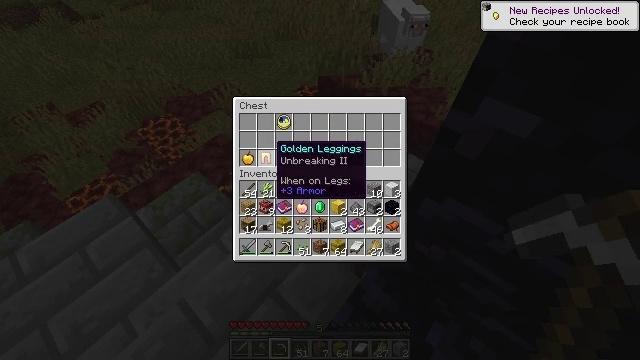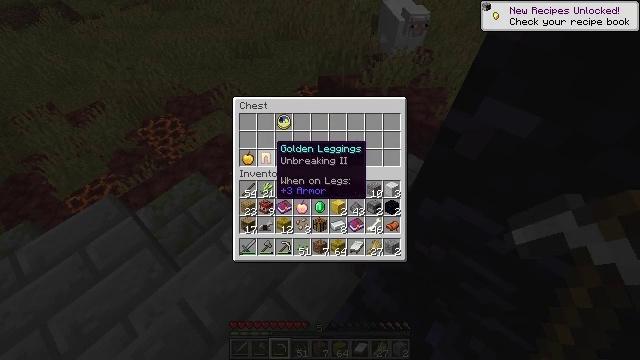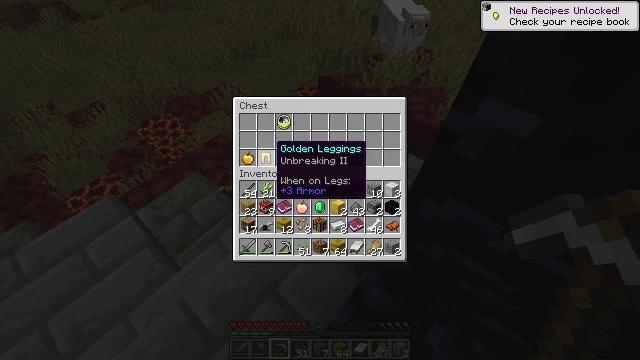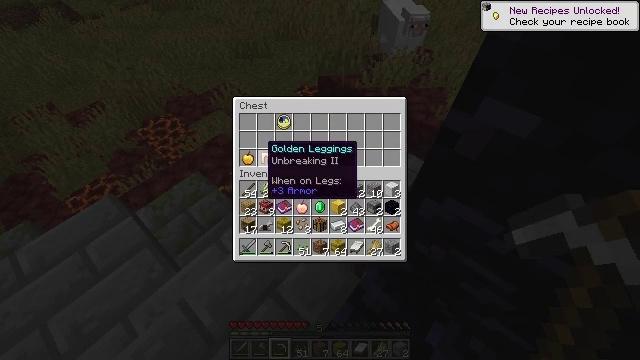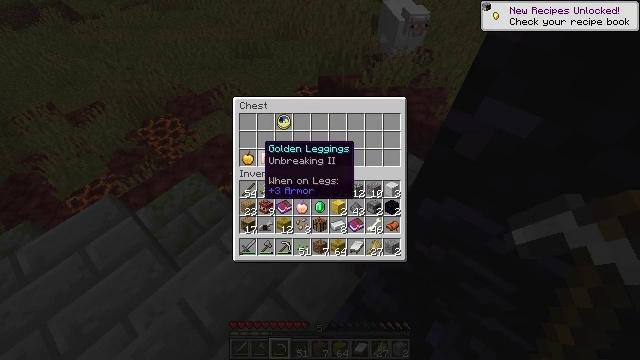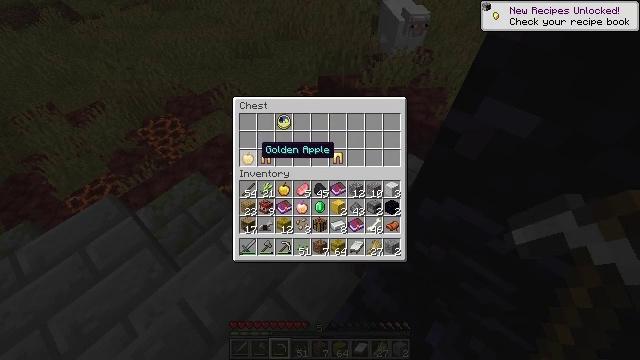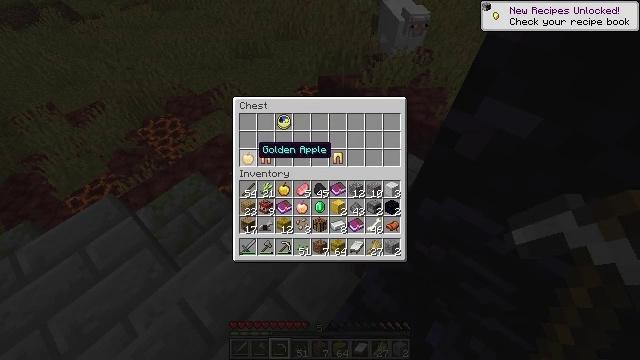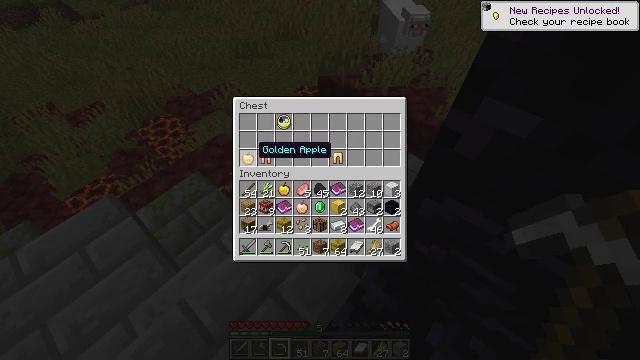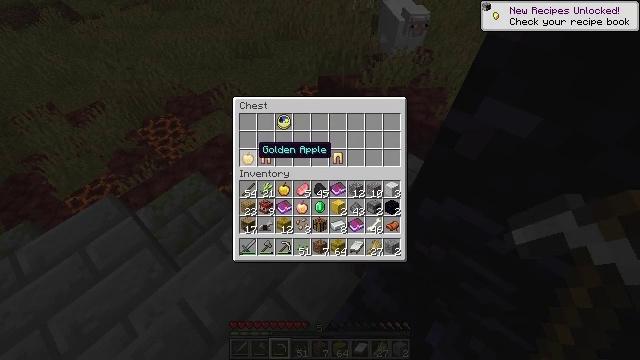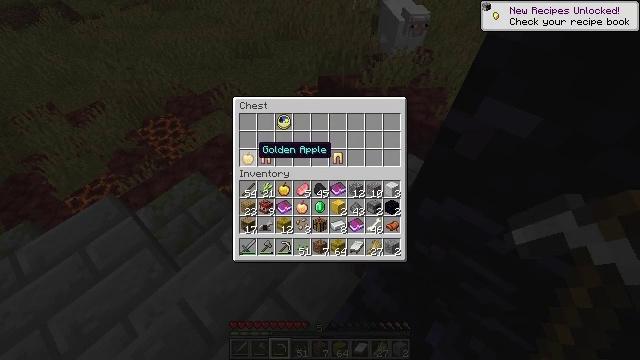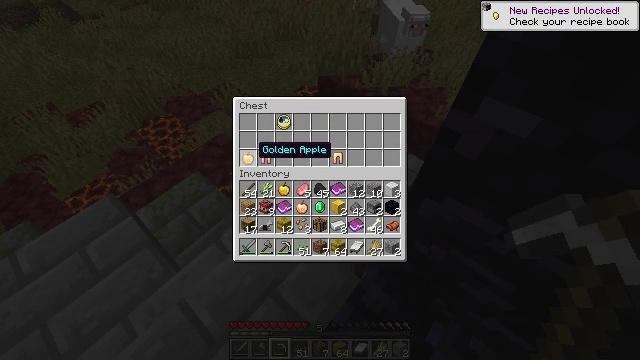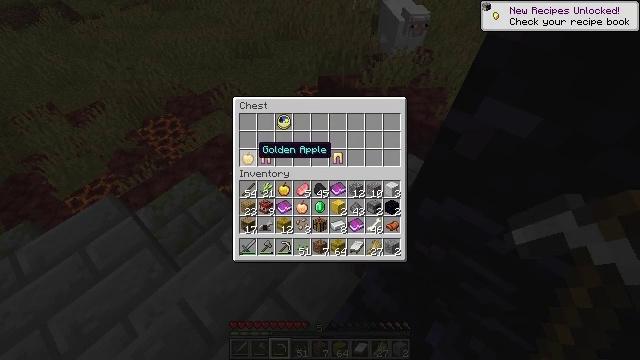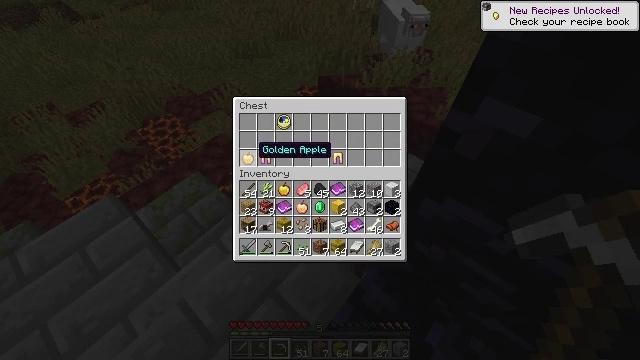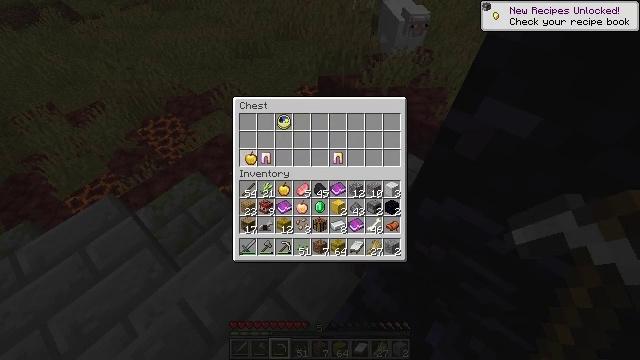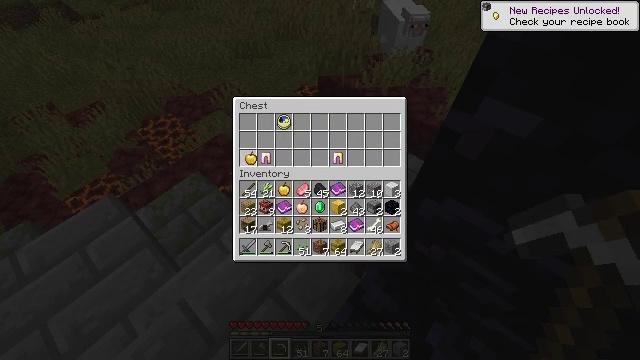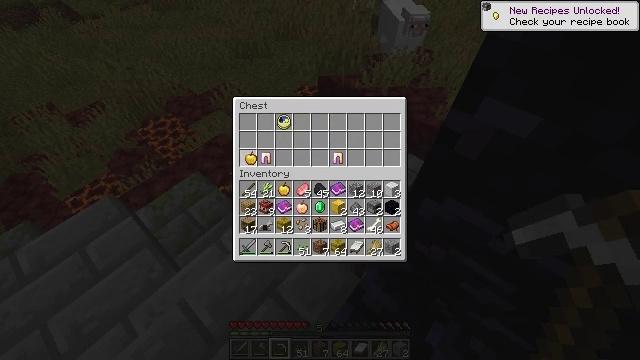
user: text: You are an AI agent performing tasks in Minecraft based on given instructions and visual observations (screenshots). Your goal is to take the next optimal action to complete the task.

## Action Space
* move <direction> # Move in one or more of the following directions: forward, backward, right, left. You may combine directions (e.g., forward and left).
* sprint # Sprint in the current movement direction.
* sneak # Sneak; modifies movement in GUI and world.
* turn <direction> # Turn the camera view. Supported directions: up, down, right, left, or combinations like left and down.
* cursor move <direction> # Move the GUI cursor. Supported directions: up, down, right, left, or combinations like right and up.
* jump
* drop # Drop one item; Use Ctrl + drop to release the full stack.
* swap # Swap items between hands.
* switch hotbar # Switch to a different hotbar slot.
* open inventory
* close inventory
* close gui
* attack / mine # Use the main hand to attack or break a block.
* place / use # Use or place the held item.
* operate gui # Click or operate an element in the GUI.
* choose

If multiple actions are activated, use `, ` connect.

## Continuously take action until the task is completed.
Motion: motion action
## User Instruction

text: Drop beetroot seeds.
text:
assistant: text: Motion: no_op
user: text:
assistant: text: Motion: no_op
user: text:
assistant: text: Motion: cursor move left
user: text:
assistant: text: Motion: no_op
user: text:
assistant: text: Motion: no_op
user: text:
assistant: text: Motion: no_op
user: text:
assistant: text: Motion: no_op
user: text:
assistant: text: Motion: no_op
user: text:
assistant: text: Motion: no_op
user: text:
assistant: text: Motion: no_op
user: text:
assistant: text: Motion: no_op
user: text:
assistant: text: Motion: no_op
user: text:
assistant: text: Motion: operate gui
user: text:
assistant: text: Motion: operate gui
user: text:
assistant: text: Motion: operate gui
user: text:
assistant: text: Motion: no_op
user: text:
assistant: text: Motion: no_op
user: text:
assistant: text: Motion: cursor move right and down
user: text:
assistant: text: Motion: cursor move down
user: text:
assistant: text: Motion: no_op
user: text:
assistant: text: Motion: no_op
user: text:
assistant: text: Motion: no_op
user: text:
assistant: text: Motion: operate gui
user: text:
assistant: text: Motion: operate gui
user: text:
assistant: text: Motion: operate gui
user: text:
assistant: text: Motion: no_op
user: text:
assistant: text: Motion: no_op
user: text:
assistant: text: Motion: no_op
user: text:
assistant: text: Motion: cursor move left and up
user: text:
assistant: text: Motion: cursor move left and up